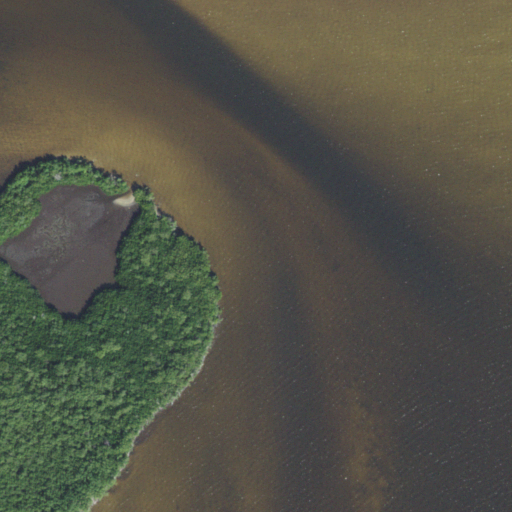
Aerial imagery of cape in Florida named Locust Point containing open water, woody wetlands, and herbaceous wetlands